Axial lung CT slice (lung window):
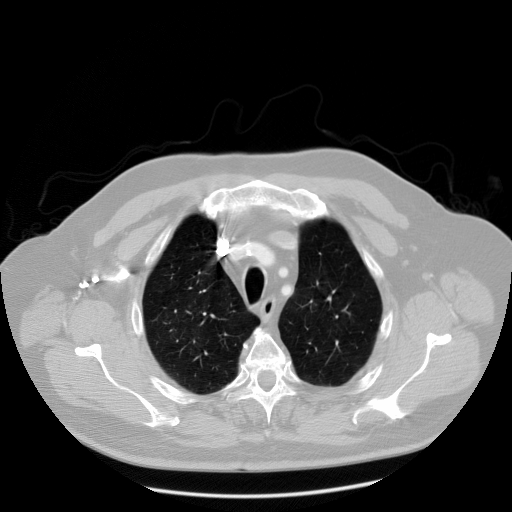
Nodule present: no